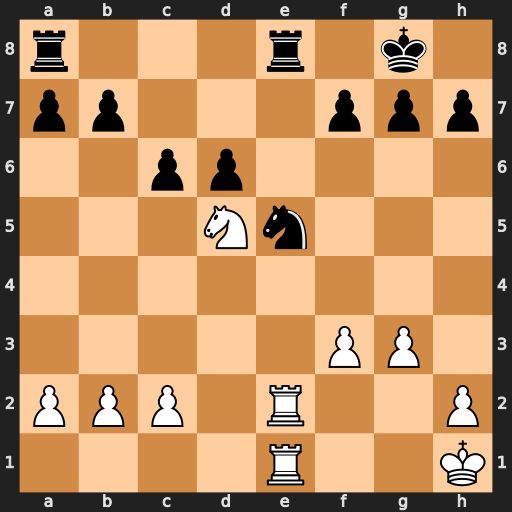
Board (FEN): r3r1k1/pp3ppp/2pp4/3Nn3/8/5PP1/PPP1R2P/4R2K
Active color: w
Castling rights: -
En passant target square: -
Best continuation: Nc7 Rf8 Nxa8